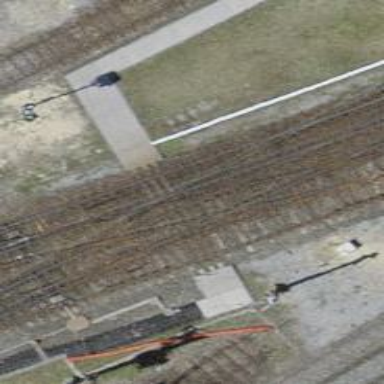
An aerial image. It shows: Railway yard with single rail track. The electrified track has contact line for power supply.